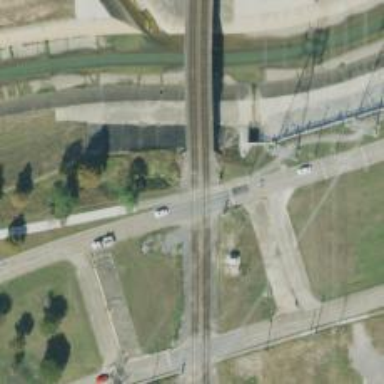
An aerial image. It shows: Crossing for the railway.